Question: I'm I'm currently making a wpf c# app. I have some storyboards which animate some elements. Please look at the picture below:

This is my grid with some controls after it has been animated. Notice the improper rendering of the text and the rectangle. How can I solve this rendering?
UPDATE: Code request by Rachel:
'''
<TextBlock Height="35.667" Margin="73.667,19,0,0" TextWrapping="Wrap" VerticalAlignment="Top" FontSize="32" Foreground="Black" Text="close" HorizontalAlignment="Left" Width="73.667" UseLayoutRounding="True"/>
<Rectangle x:Name="BS2" Fill="#FF0178D3" HorizontalAlignment="Left" Height="64.166" Margin="25,0,0,0" Stroke="Black" VerticalAlignment="Top" Width="30.667" StrokeThickness="0" UseLayoutRounding="True"/>
'''
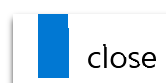
Answer: Have you tried testing it on several different machines? WPF can be sensitive to differences in graphics cards.